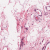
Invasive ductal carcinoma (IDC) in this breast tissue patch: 0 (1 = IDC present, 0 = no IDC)